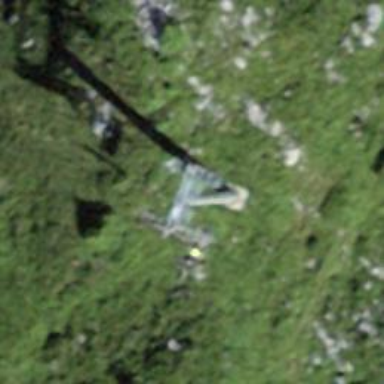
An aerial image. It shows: Pylon for aerialway.